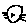
Label: cat